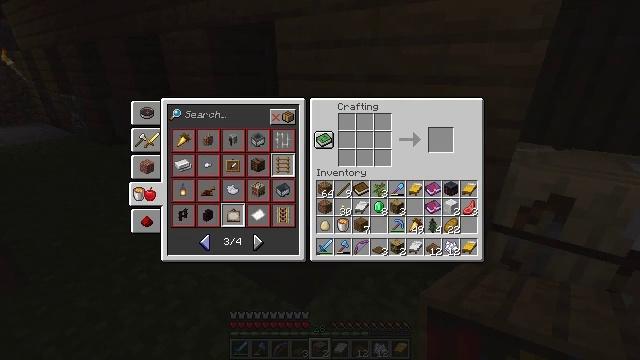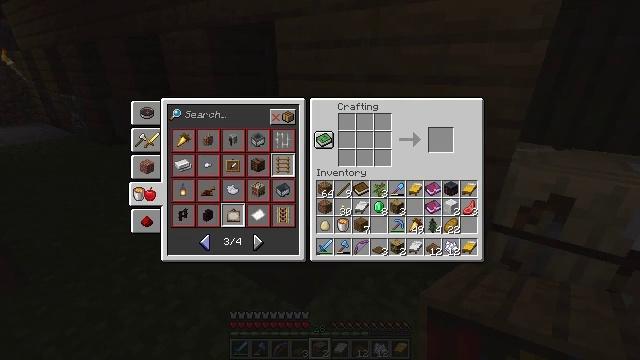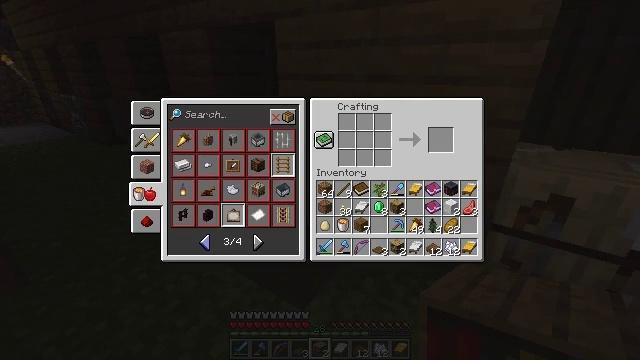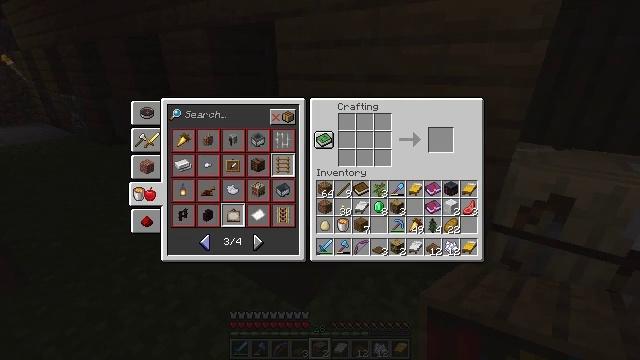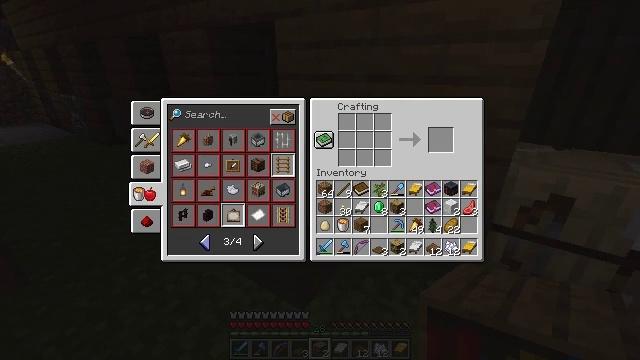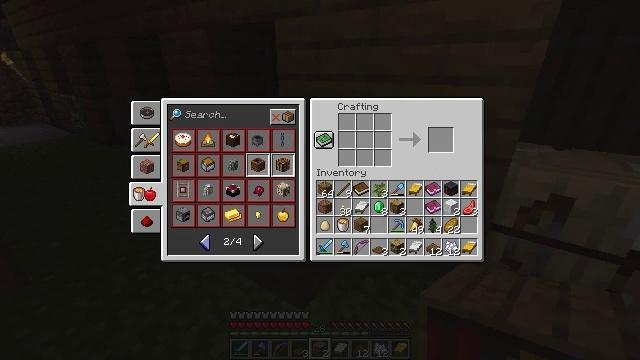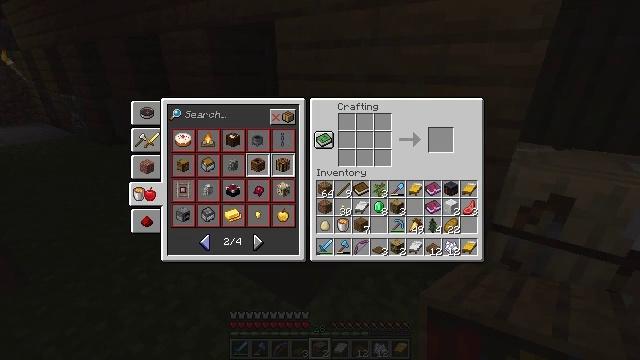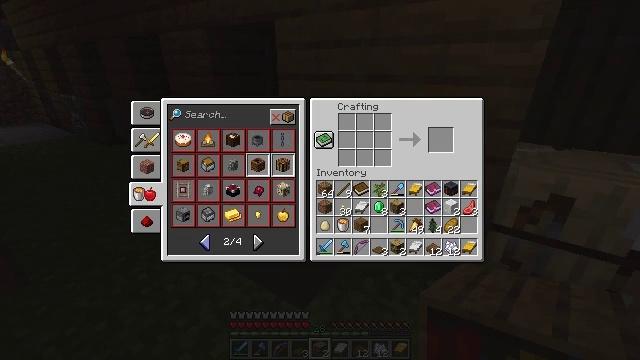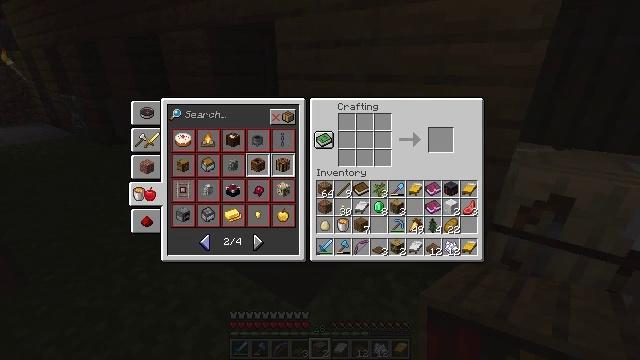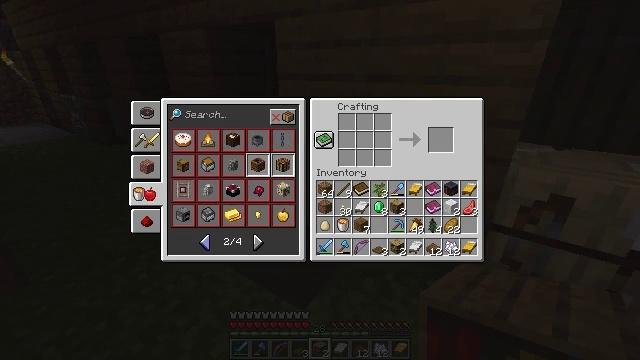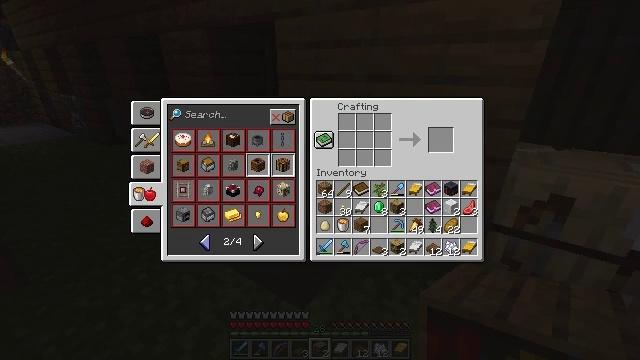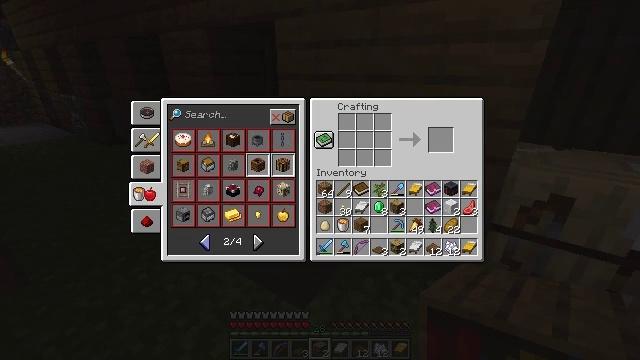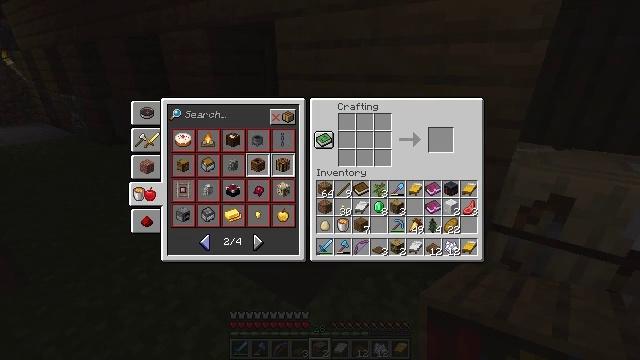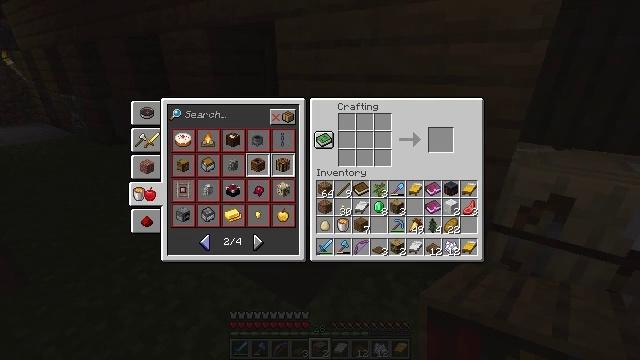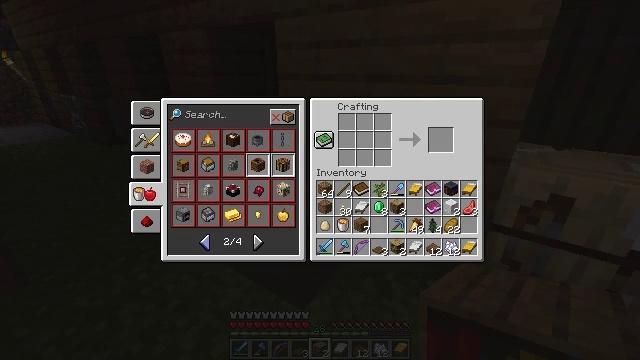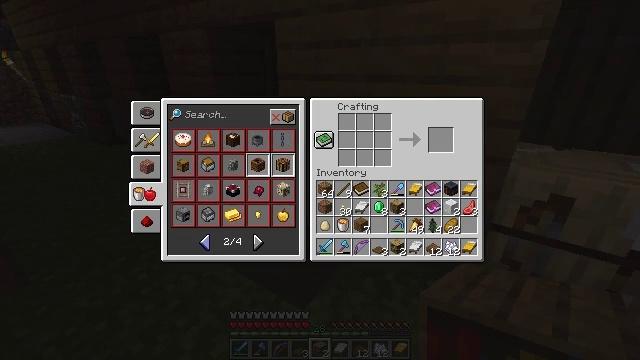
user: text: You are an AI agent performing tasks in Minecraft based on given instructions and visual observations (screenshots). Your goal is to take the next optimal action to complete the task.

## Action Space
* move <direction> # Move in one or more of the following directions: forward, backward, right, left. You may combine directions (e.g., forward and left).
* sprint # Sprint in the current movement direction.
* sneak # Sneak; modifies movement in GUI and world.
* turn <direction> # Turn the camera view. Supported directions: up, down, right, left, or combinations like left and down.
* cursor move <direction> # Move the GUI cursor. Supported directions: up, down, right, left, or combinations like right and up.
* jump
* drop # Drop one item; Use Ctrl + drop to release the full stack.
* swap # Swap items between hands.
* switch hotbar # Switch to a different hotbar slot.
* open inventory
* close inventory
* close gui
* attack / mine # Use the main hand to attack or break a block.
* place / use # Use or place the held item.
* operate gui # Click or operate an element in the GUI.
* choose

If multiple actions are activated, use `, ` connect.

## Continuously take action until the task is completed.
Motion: motion action
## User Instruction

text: Create a lectern using the crafting table.
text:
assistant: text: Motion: no_op
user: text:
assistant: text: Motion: no_op
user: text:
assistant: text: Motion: no_op
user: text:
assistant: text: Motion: no_op
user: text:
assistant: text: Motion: operate gui
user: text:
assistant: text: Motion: operate gui
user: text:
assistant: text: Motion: no_op
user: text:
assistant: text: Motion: no_op
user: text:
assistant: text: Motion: no_op
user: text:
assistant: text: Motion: no_op
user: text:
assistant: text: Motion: no_op
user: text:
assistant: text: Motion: no_op
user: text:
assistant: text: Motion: no_op
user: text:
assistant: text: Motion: no_op
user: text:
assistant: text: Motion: no_op
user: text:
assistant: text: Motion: no_op
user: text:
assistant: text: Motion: no_op
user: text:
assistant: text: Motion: operate gui
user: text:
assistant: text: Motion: operate gui
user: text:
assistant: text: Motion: operate gui
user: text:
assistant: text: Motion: no_op
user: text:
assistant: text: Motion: no_op
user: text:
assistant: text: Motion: no_op
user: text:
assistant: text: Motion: no_op
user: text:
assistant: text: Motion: no_op
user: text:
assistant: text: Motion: no_op
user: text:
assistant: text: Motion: no_op
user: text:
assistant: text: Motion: operate gui
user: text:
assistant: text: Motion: operate gui
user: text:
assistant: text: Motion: operate gui